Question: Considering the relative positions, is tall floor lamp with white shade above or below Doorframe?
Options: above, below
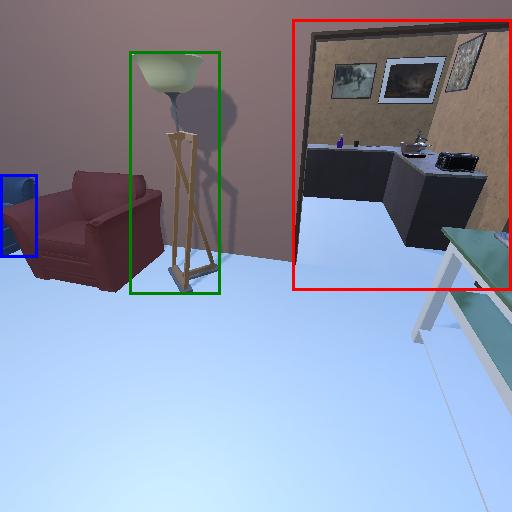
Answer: above